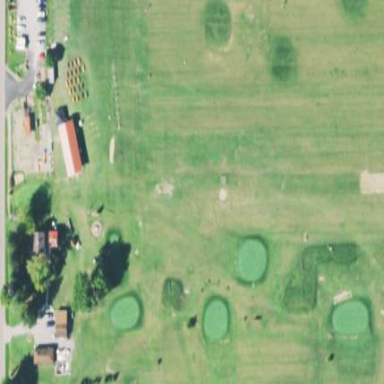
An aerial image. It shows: Golf course surrounded by greenery.